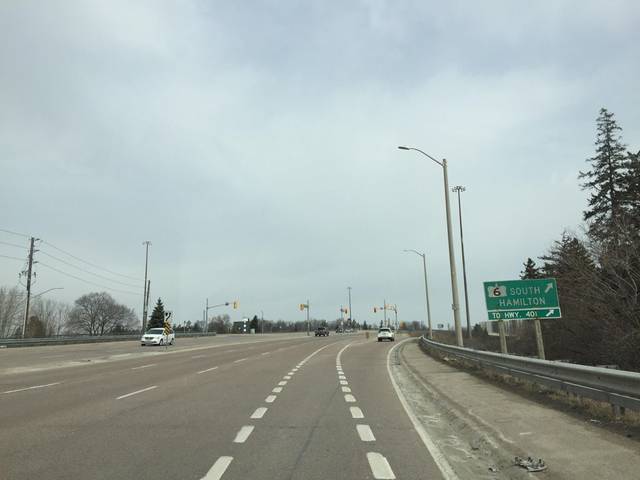
Region: Canada
Coordinates: 43.525, -80.266